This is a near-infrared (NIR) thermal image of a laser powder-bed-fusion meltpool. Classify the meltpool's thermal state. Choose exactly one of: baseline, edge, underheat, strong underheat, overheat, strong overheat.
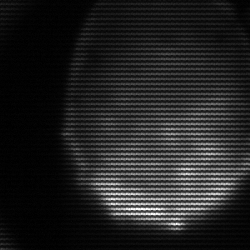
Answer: edge